Question: I am using gnuplot with epslatex terminal. I want to know how to put the
label on top of a margin, so that the part of margin under the label is invisible. In the figure I attached, the part of margin under the label
is still visible.

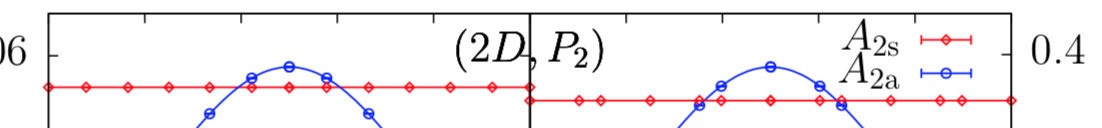
Answer: In principle you should be able to tell gnuplot to put your text labels into a box by using the 'set label ... front boxed', and the specify that the box should be opaque and white using something like 'set style textbox opaque noborder fillcolor rgb "white"'. However, this is not supported by all terminals, and 'epslatex' seems to be one of those where this doesn't work.
However, in 'epslatex' you can simply use latex commands to create a white background box around your label text:
'''
set term epslatex standalone
set outp "test.tex"
set label "\colorbox{white}{This is a label}" at 6.,0.5 front
plot sin(x)
set output
'''
gives
<URL>